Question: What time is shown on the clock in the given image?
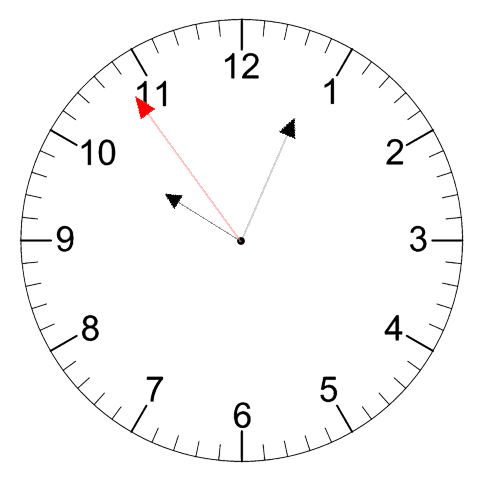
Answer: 10:03:54